Aerial crown-view tile of a tropical tree (Barro Colorado Island, Panama), acquired 20240716:
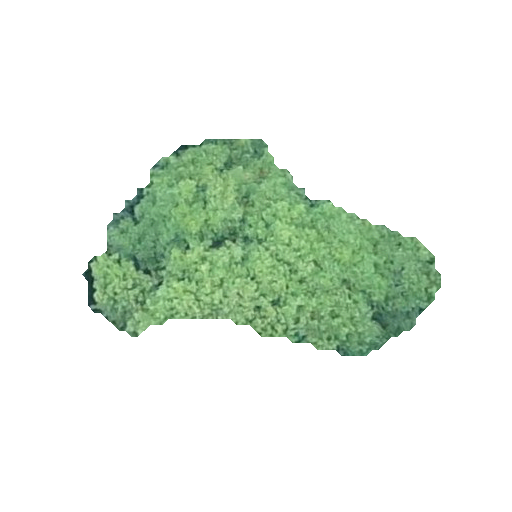
Species: Prioria copaifera
GBIF accepted scientific name: Prioria copaifera
Crown area: 75.846 m²